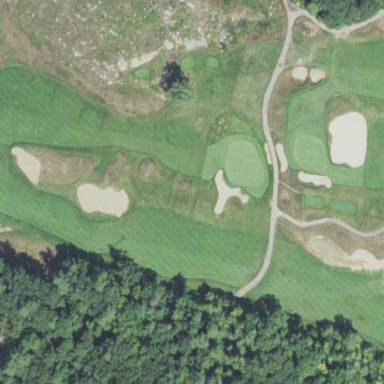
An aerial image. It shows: Grassy area designated as golf fairway.